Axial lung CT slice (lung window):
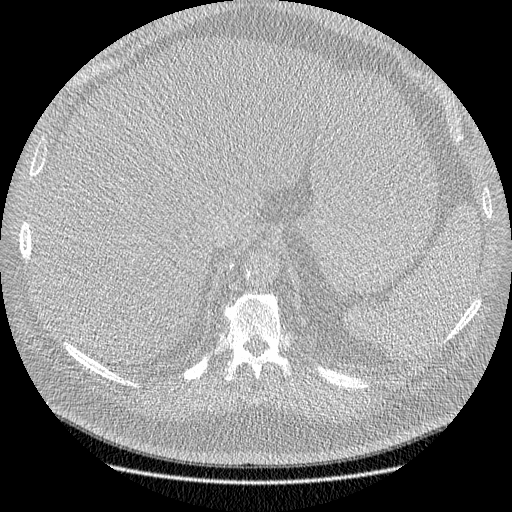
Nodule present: no